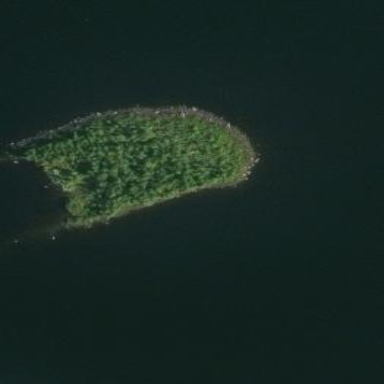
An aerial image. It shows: Island.